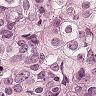
Metastatic tissue present: yes